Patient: sex F, age 54
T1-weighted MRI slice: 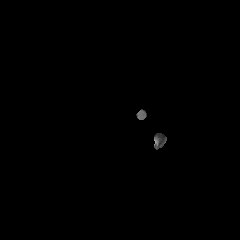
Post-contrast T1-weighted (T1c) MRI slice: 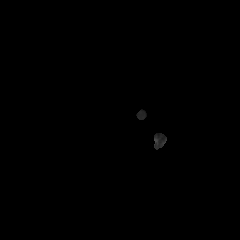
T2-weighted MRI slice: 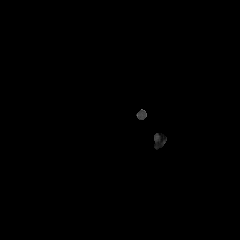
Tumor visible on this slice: no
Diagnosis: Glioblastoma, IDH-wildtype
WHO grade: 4